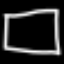
Label: square